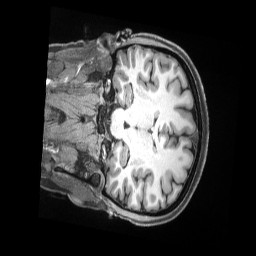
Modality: T1w
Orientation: coronal
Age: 23
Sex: female
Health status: ill
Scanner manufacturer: siemens
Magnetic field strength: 3 T
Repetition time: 2.5 s
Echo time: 0.00181 s